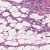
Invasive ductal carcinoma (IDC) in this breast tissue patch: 1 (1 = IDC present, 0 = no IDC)